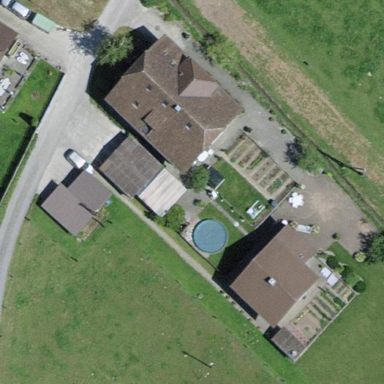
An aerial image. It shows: Farmyard area.